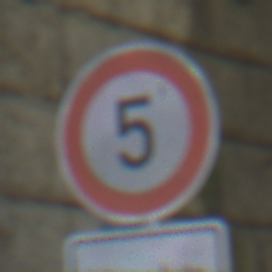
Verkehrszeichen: Geschwindigkeit5
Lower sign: HinweisDurchVerbaleAngabe6
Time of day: Midday
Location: Outdoor (Urban)
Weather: Clear
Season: NotSpecified
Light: Natural